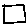
Label: square